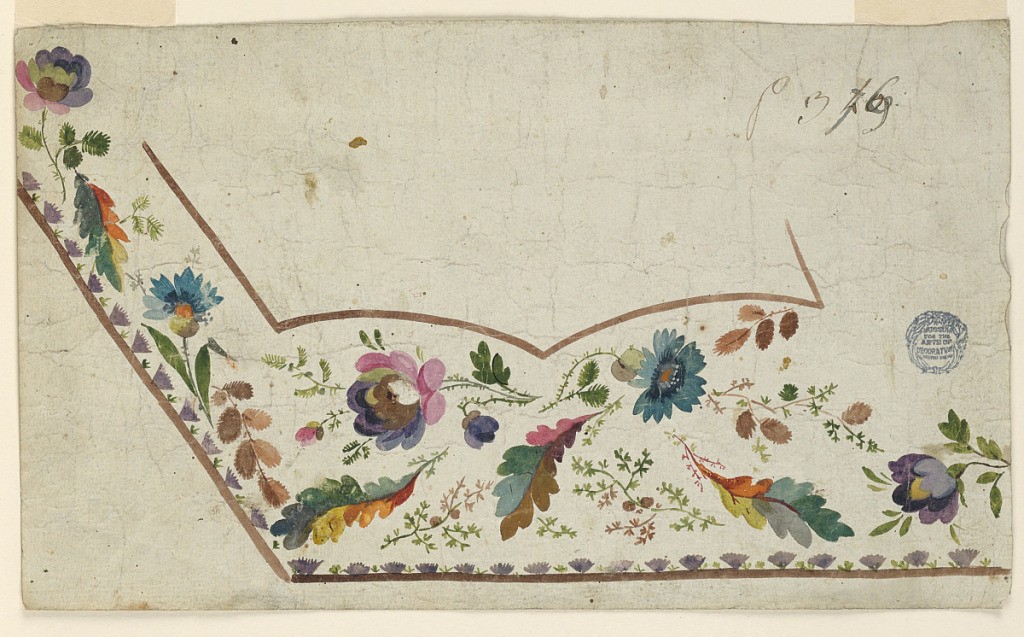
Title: Design for a Waistcoat
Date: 1780-1790
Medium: Various gouache on paper
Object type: Drawing
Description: Design for the embroidery at the border of a man's waistcoat. Brown edges of the waistcoat and the outer ones of the pocket are shown. Decorated with boughs. Leaf border along the edge of the waistcoat.